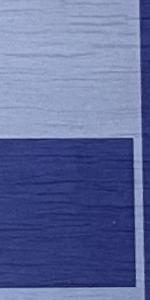
Label: Empty